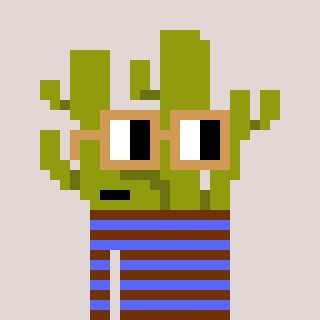
a pixel art character with square brown glasses, a cactus-shaped head and a purple-colored body on a warm background